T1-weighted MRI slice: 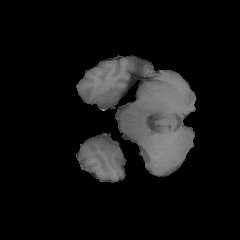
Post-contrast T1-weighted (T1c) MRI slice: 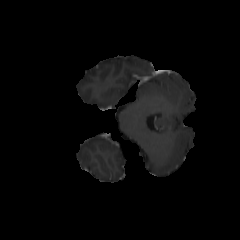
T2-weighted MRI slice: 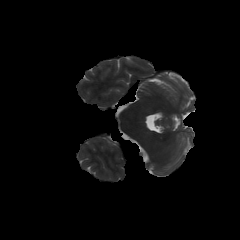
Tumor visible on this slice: no